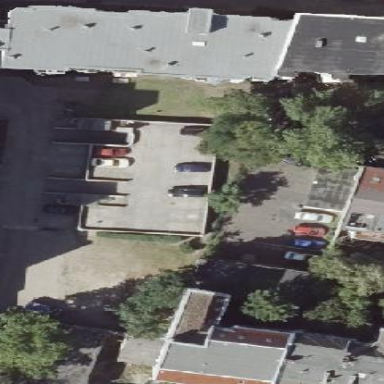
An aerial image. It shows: Multi-storey parking building.